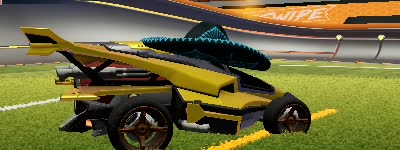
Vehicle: aftershock